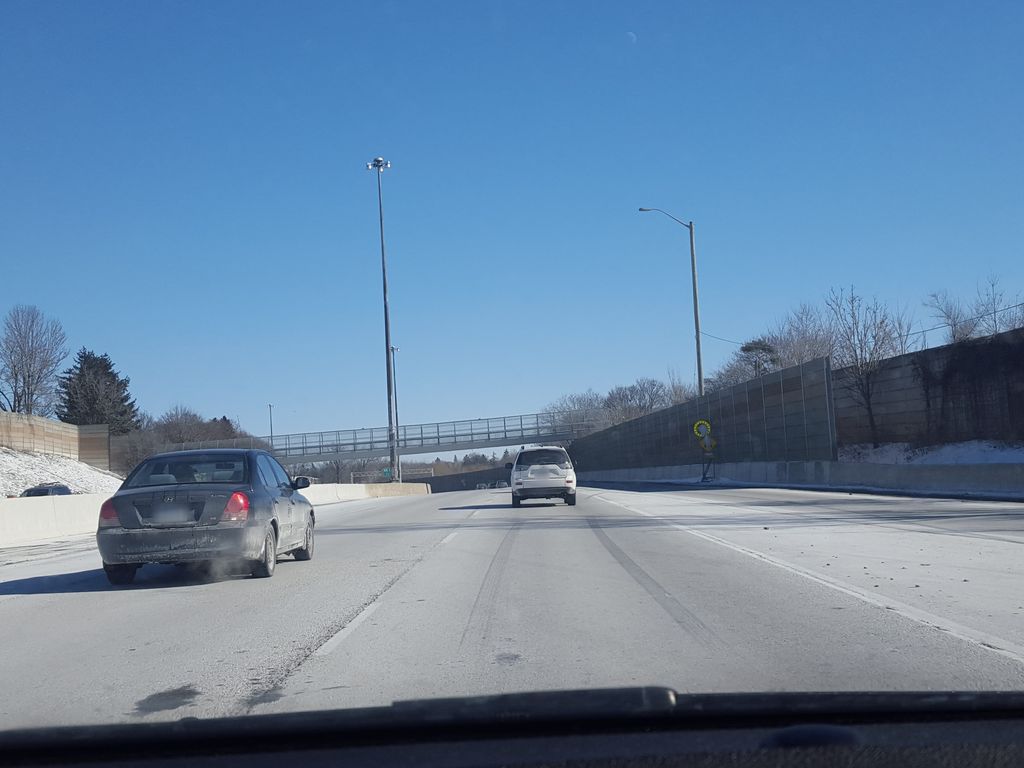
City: kitchener-waterloo